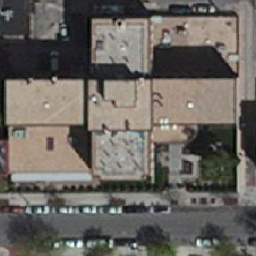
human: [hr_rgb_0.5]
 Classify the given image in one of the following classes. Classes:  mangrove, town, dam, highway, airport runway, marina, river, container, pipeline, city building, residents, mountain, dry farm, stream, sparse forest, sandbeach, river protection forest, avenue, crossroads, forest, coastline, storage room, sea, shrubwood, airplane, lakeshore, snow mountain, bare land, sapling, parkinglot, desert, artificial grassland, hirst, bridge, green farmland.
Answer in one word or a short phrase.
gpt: city building